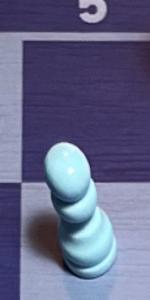
Label: Pawn_White